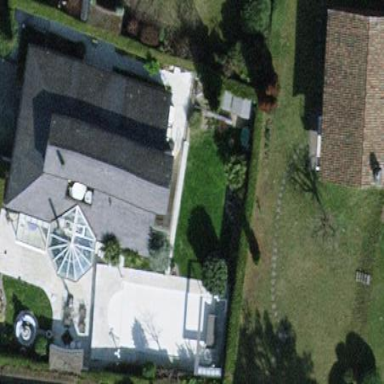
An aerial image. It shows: Detached building with hipped roof shape.